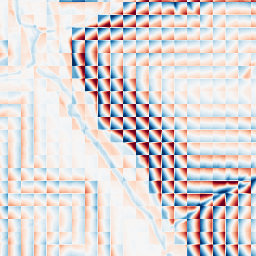
Category: wavelet
Decomposition family: wavelet_biorthogonal
Decomposition parameters: wavelet: bior1.3
level: 4
Upsampling method: bilinear
Upsampling parameters: scale: 4
Upsampling scale: 4